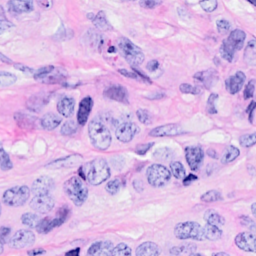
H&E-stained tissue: Breast